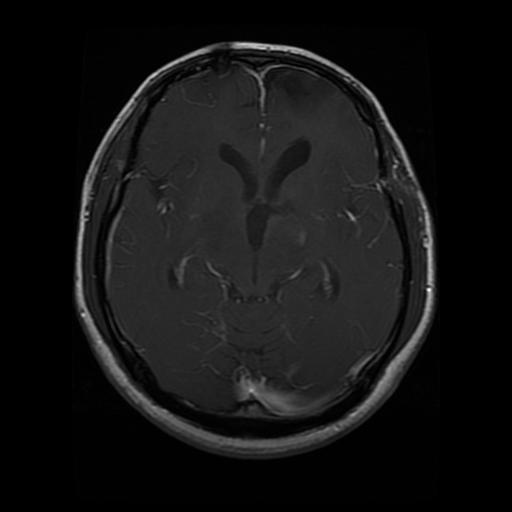
Label: glioma